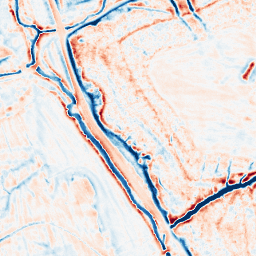
Category: edge_preserving
Decomposition family: bilateral
Decomposition parameters: d: 15
sigma_color: 100
sigma_space: 50
Upsampling method: sinc_hamming
Upsampling parameters: scale: 4
kernel_size: 8
Upsampling scale: 4